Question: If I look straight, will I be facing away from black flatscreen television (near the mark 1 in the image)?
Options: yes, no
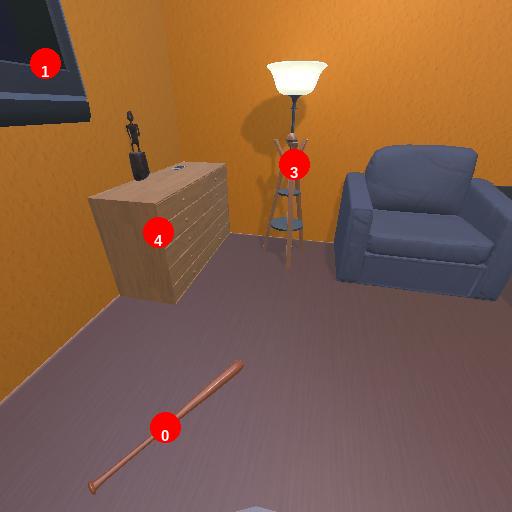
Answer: yes